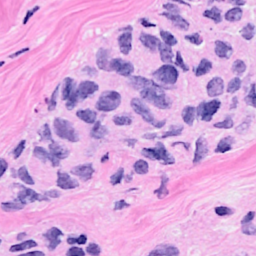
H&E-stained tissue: Breast